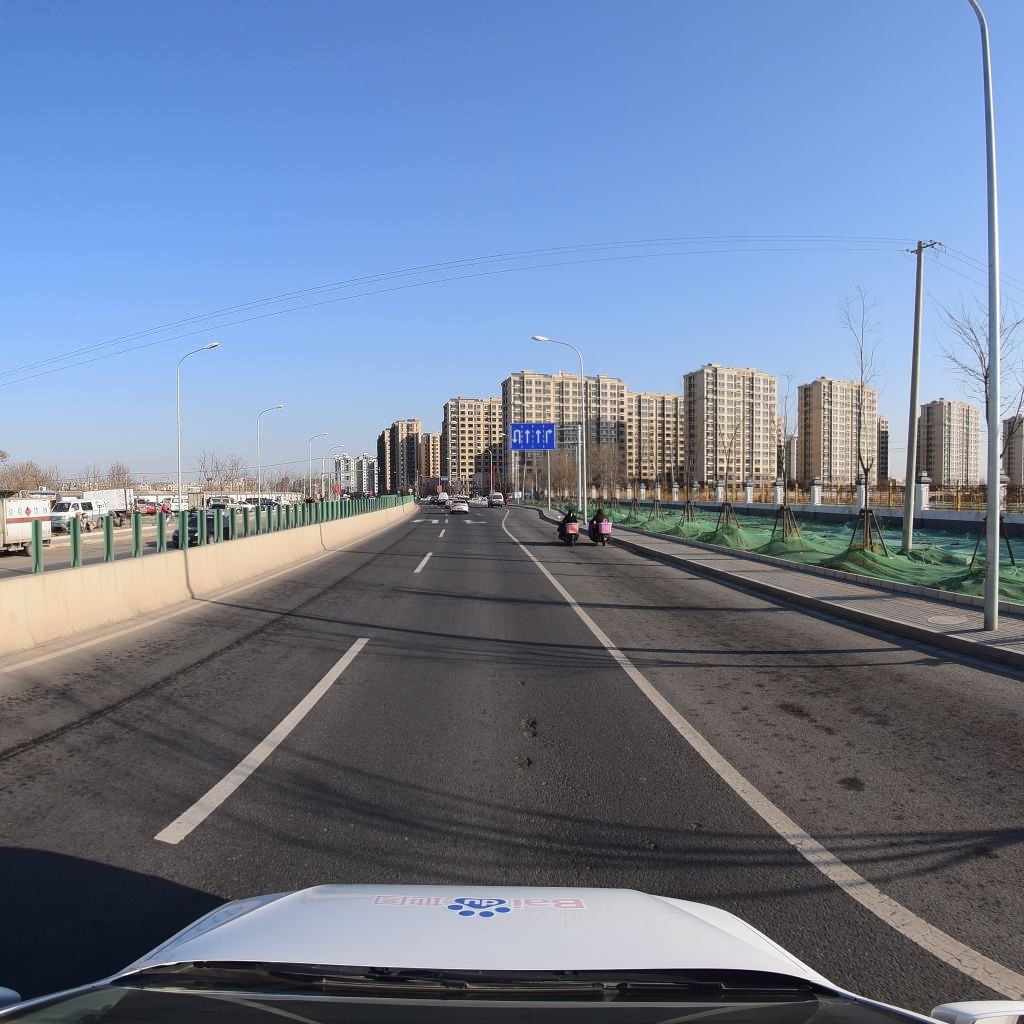
Region: Fengtai
Road damage annotations: pothole, manhole cover, pothole, pothole